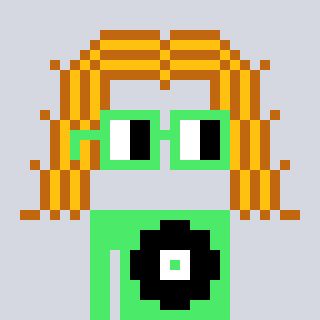
a pixel art character with square light green glasses, a hair-shaped head and a teal-colored body on a cool background